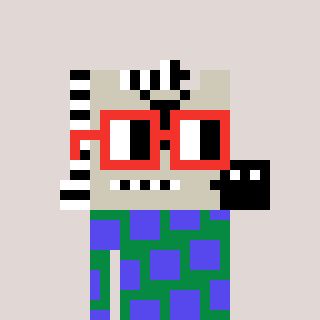
a pixel art character with square red glasses, a zebra-shaped head and a green-colored body on a warm background